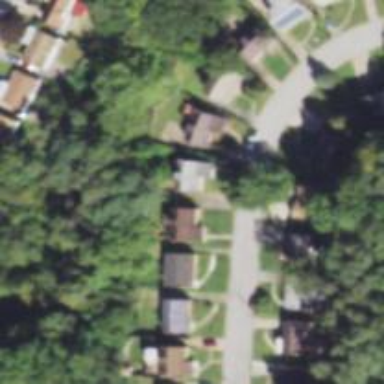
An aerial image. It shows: Driveway.